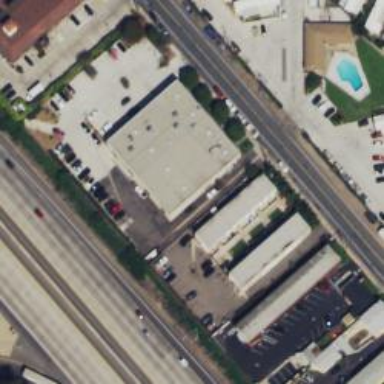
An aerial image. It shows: Commercial building.